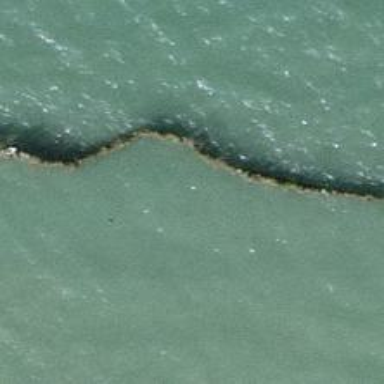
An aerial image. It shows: Breakwater structure.